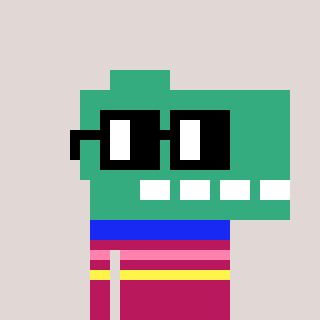
a pixel art character with square black glasses, a dino-shaped head and a darkpink-colored body on a warm background